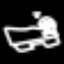
Label: bed